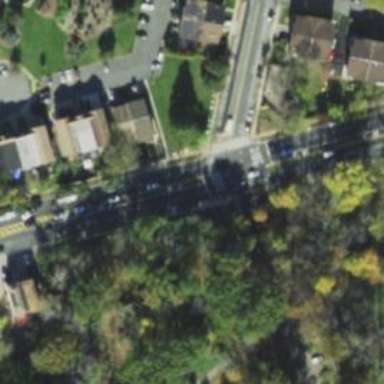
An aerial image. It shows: Unmarked road crossing.